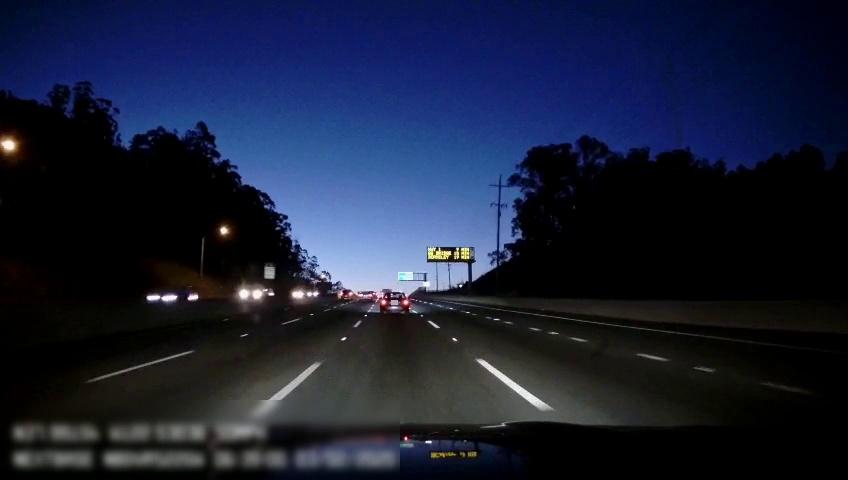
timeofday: Night
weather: Other
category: Drivable Space
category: Vehicles | Car
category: Vehicles | Truck
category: Vehicles | Car
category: Vehicles | SUV
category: Vehicles | Car
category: Vehicles | SUV
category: Vehicles | Car
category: Vehicles | Car
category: Lanes | Alternate Lane
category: Lanes | Alternate Lane
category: Lanes | Current Lane
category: Lanes | Current Lane
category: Lanes | Alternate Lane
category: Lanes | Alternate Lane
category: Traffic | Signs
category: Traffic | Signs